Aerial crown-view tile of a tropical tree (Barro Colorado Island, Panama), acquired 20250217:
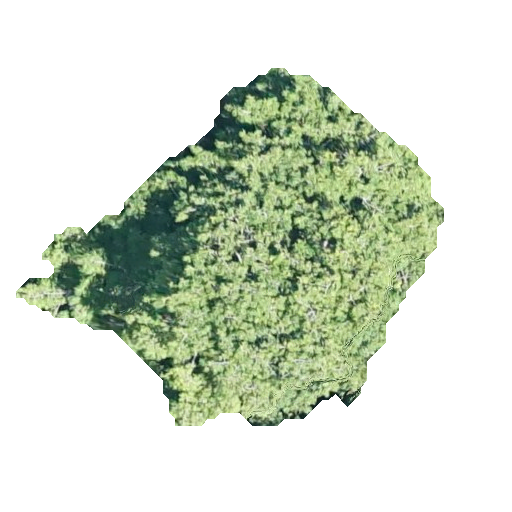
Species: Virola surinamensis
GBIF accepted scientific name: Virola surinamensis
Crown area: 130.06 m²